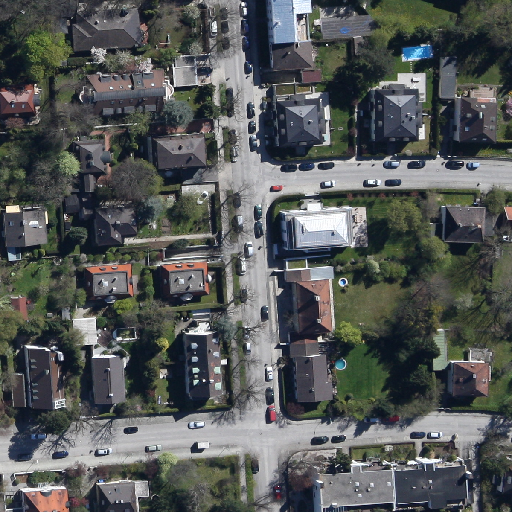
Referring expression: vehicle